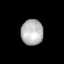
Tissue: lung
Cell type: Fibroblasts
Senescence score: 0.5405
Nuclear area (px): 547
Mean DAPI intensity: 183.539